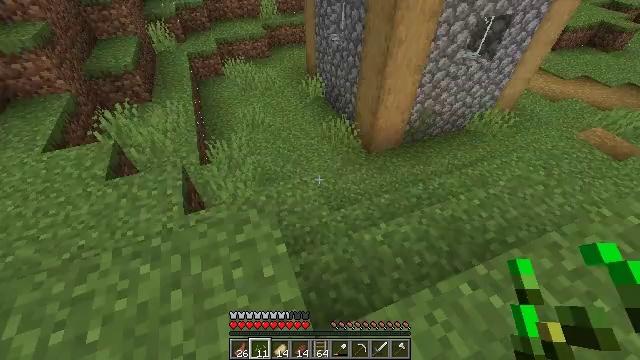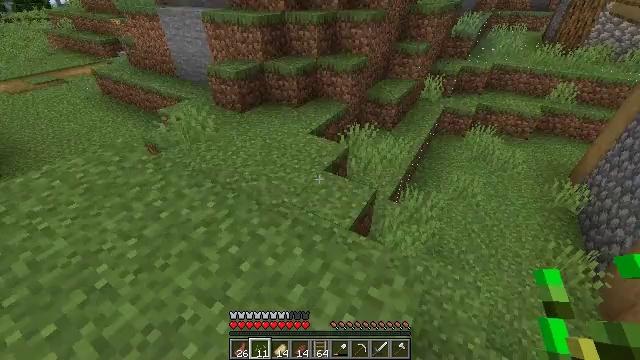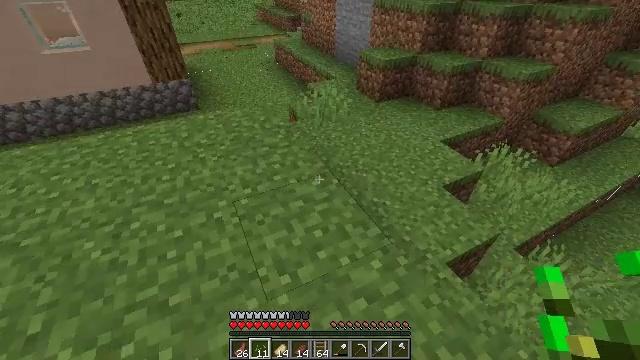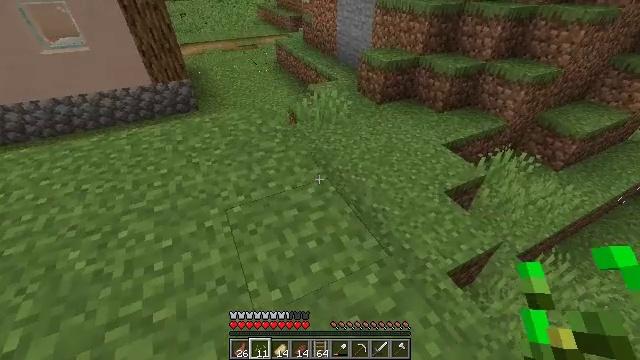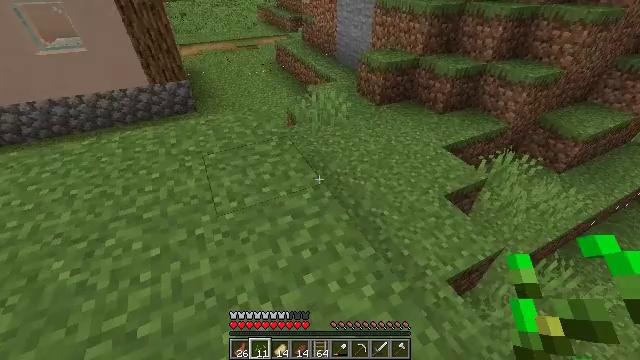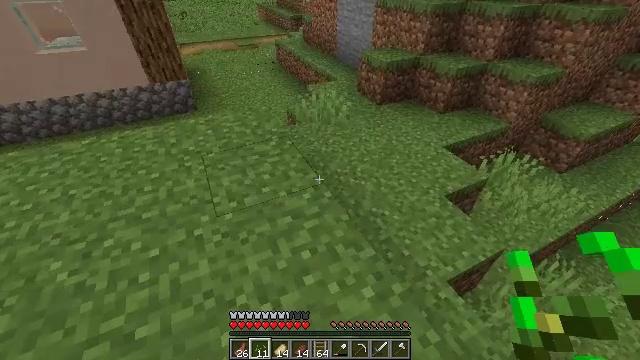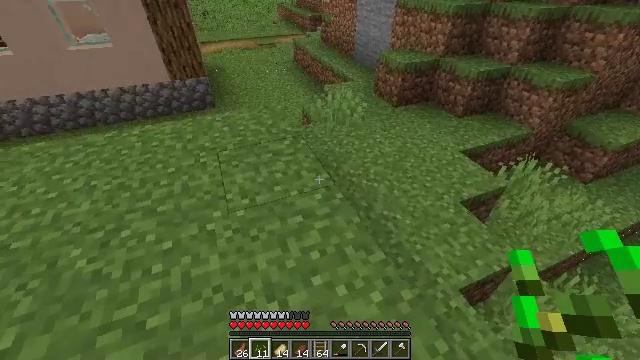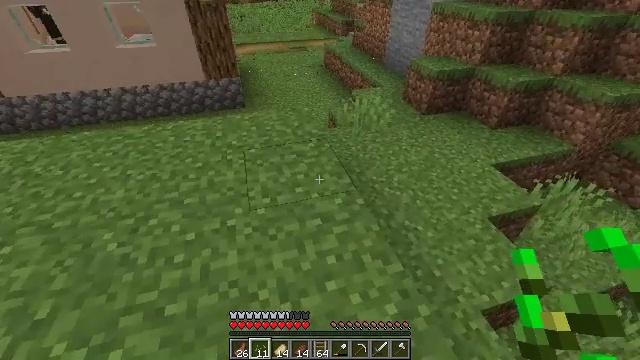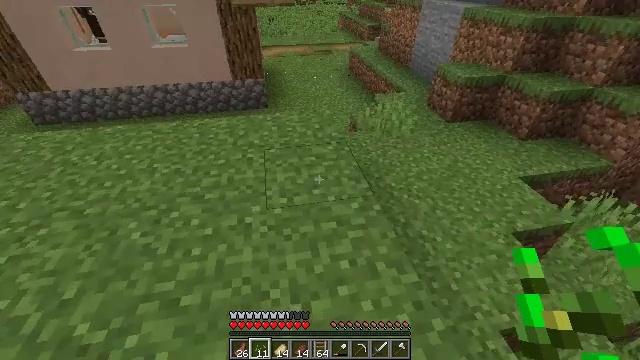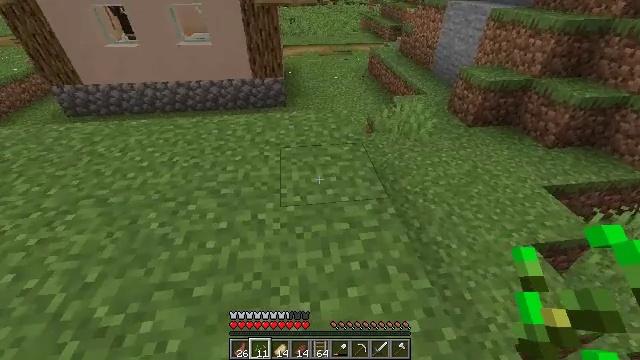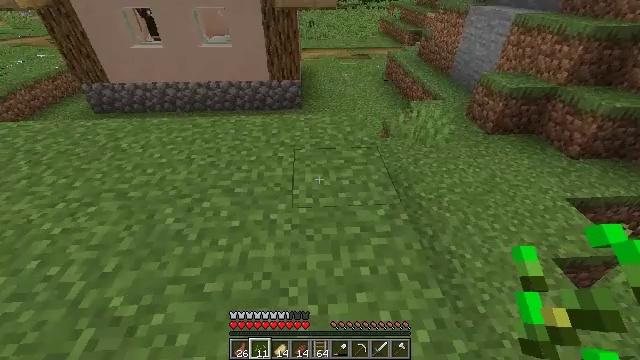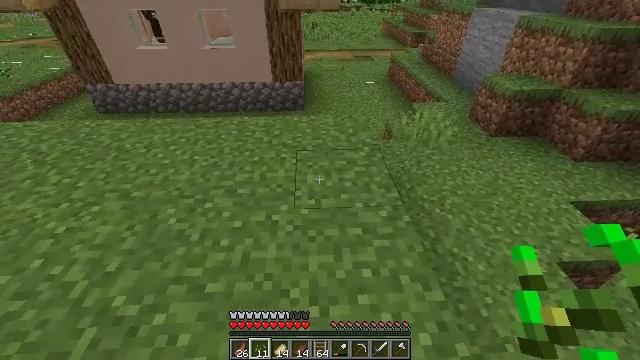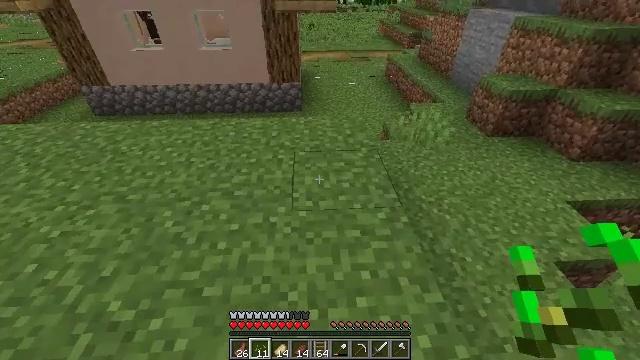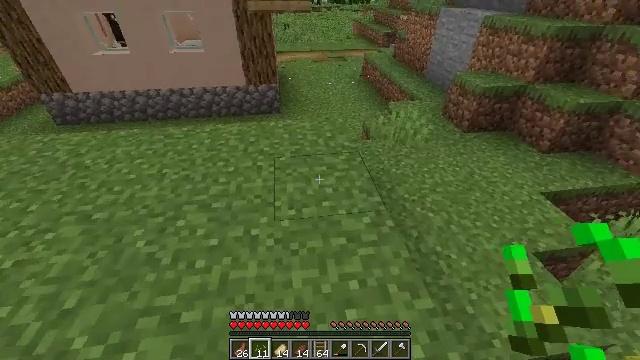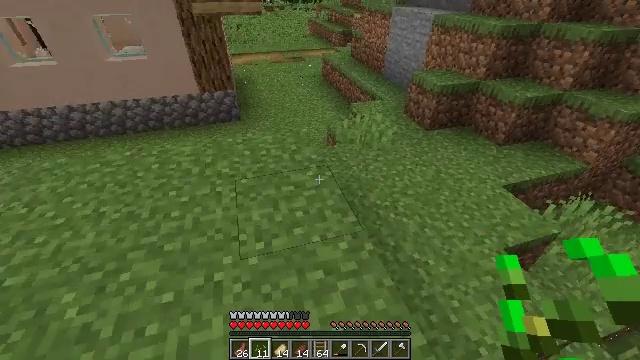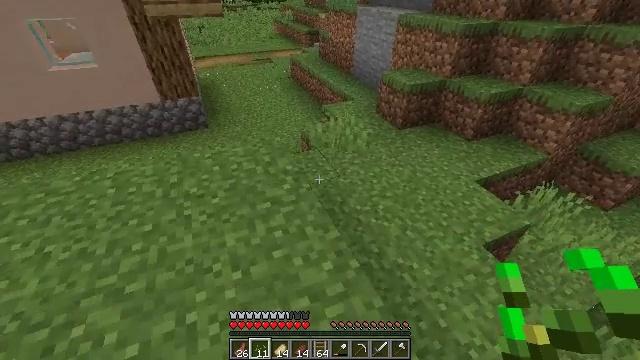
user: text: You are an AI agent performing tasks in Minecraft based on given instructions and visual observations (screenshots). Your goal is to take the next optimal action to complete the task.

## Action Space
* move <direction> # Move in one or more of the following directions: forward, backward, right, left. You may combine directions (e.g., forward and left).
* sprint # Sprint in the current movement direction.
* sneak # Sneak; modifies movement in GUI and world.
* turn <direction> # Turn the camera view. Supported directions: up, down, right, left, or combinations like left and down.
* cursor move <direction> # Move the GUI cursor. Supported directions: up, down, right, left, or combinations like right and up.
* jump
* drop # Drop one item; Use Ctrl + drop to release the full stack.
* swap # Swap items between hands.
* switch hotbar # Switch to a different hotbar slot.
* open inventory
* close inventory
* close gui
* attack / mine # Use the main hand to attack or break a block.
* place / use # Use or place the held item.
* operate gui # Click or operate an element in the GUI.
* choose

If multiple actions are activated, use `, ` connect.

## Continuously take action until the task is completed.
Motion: motion action
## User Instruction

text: Break the grass block.
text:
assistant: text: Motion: move forward
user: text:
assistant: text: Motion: move forward, turn left and down
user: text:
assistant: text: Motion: no_op
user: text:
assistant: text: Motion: no_op
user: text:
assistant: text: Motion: no_op
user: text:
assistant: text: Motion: turn left
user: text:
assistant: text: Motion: turn left
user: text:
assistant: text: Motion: turn left
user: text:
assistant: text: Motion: turn left
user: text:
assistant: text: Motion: turn left
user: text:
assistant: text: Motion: no_op
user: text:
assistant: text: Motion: move forward
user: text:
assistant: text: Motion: move forward, turn right
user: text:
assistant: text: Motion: move forward, turn right
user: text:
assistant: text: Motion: move forward, turn right
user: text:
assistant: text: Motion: move forward, turn right
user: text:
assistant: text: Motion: move forward
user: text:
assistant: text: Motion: move forward
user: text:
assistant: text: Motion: move forward
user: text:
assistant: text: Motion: move forward
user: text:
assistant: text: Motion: move forward, attack / mine
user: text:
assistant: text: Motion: move forward, attack / mine
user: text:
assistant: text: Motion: move forward, turn right, attack / mine
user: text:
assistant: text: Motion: move forward
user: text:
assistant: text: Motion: move forward, attack / mine
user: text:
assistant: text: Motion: move forward, turn down, attack / mine
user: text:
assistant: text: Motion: move forward, attack / mine
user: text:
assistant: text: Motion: turn left and down
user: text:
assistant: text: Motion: turn left and down
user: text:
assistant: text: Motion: turn left and down